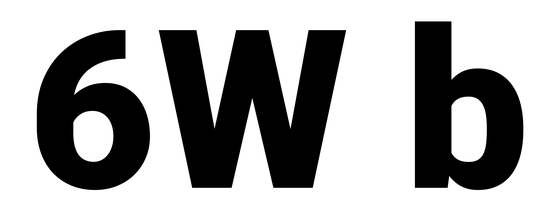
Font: Roboto_Black